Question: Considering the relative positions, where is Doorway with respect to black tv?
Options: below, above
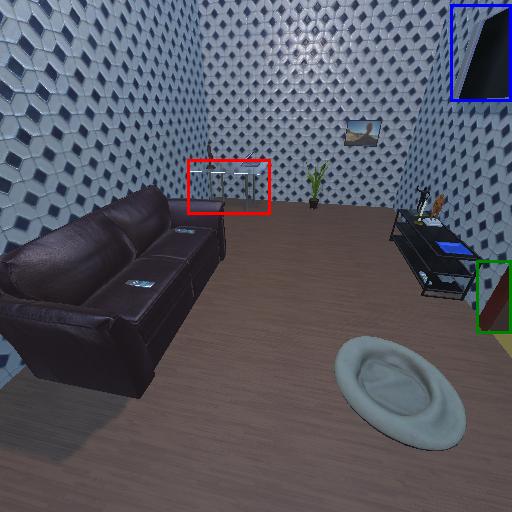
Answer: below